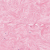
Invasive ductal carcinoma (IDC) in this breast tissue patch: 0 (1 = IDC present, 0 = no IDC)